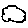
Label: cloud